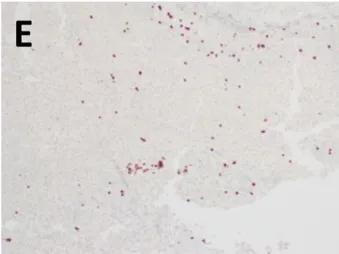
MRI and histological examination. CD3+ T-cells.
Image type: pathology (immunostaining)